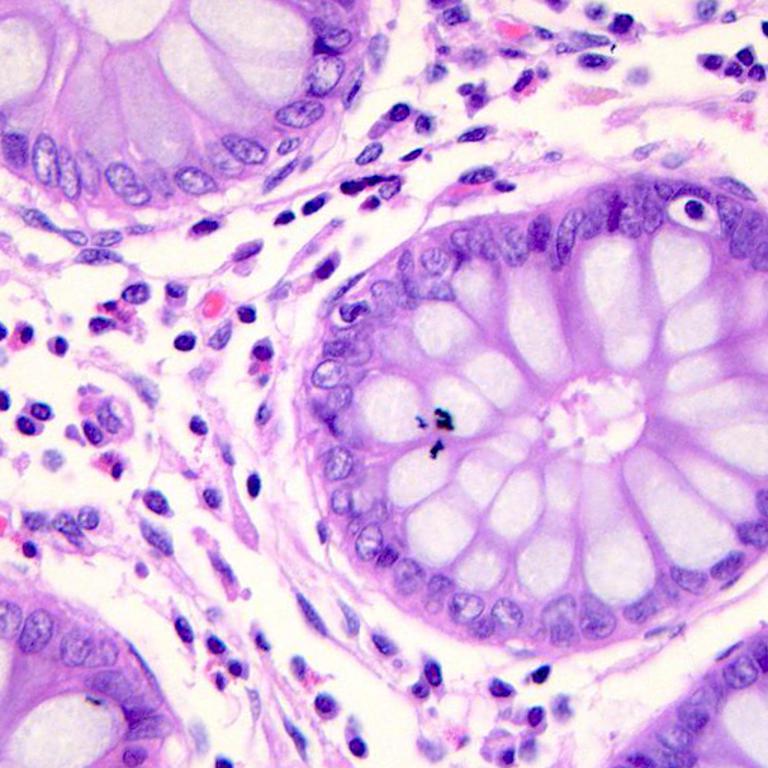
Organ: colon
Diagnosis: benign